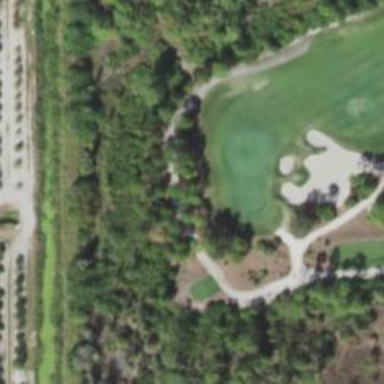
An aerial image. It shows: Pathway for golfing.